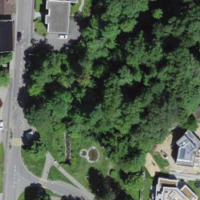
EUNIS habitat code: 53
Species observed at this site:
Allium ursinum
Troglodytes troglodytes
Equisetum telmateia